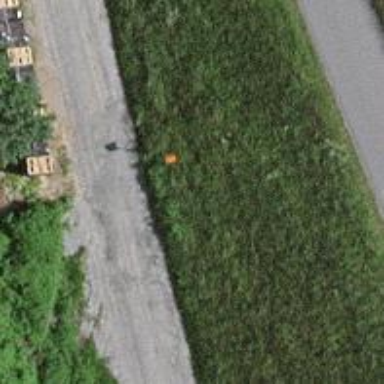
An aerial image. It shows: Aerial marker.